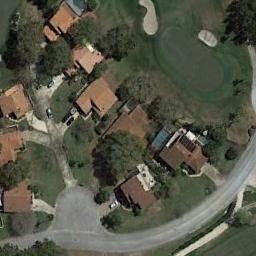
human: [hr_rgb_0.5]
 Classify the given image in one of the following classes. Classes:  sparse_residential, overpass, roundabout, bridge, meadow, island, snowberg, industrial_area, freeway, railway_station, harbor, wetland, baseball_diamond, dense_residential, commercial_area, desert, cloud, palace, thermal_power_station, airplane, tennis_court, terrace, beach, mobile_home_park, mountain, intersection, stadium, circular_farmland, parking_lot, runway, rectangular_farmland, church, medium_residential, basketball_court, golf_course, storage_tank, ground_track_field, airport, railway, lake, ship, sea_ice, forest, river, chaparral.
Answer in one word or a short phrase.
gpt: medium_residential